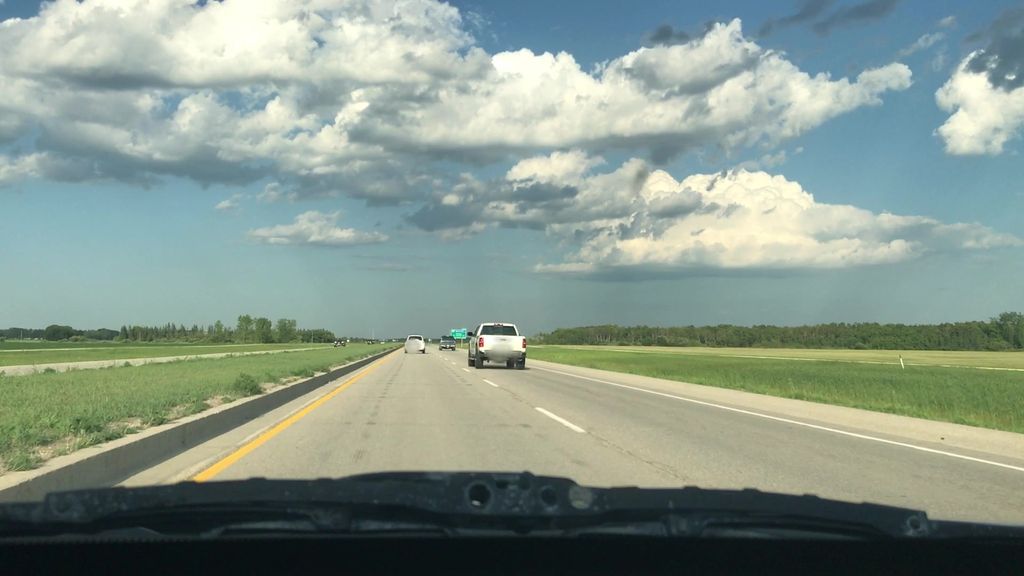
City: winnipeg